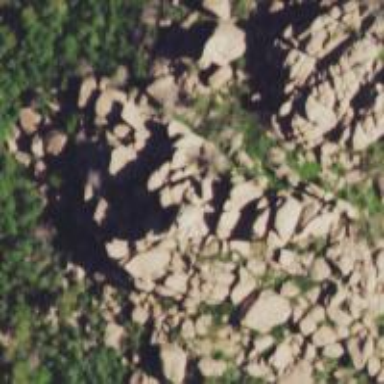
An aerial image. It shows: Natural cliff.